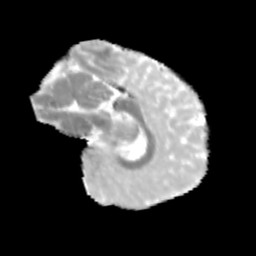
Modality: MD
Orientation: sagittal
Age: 11
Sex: male
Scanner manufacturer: siemens
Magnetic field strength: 3 T
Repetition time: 3.8 s
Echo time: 0.07 s